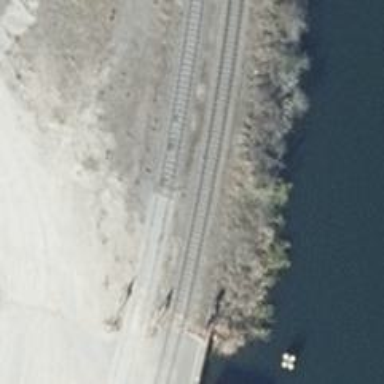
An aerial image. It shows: Railway yard used for servicing trains.